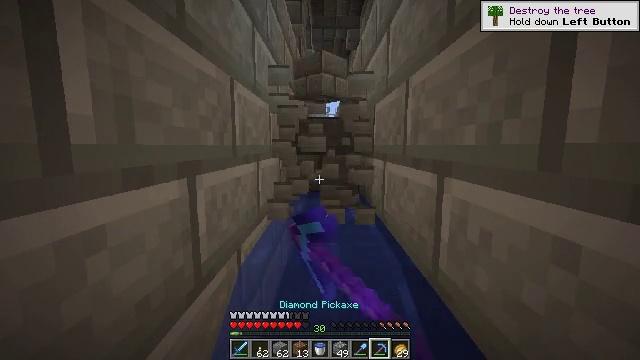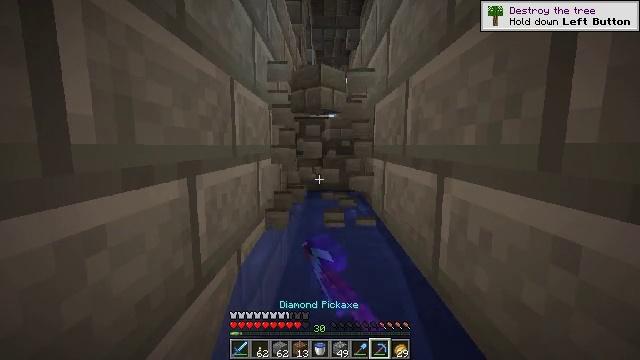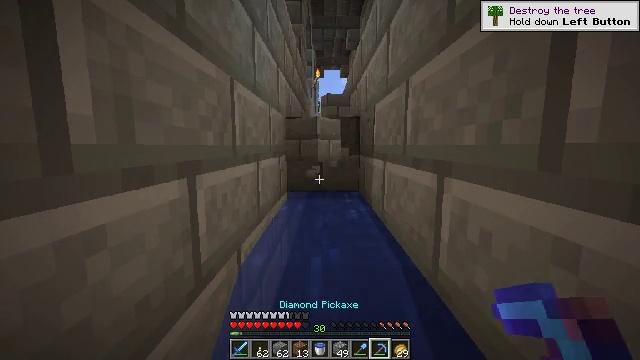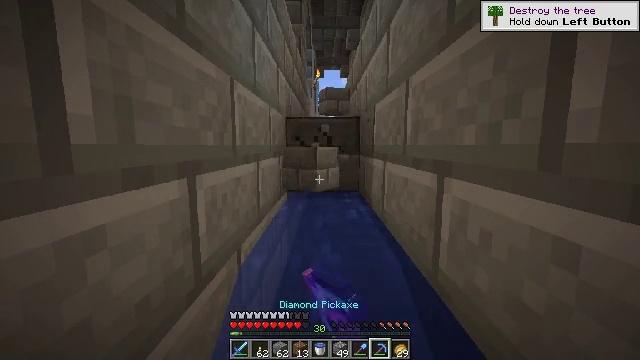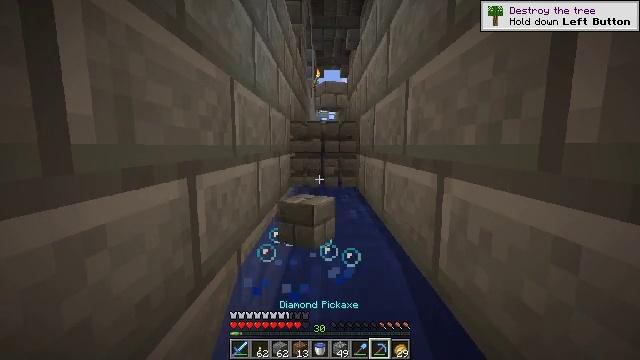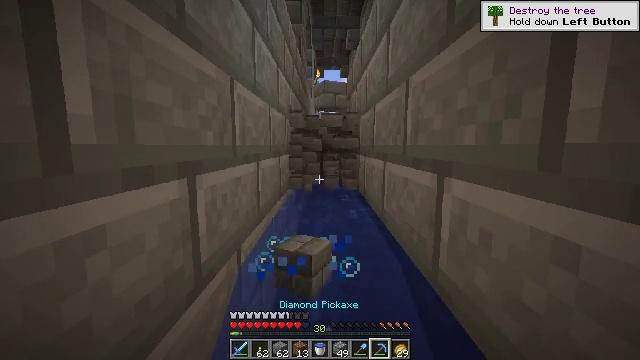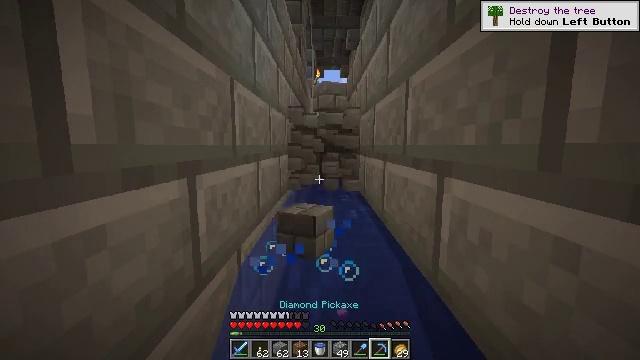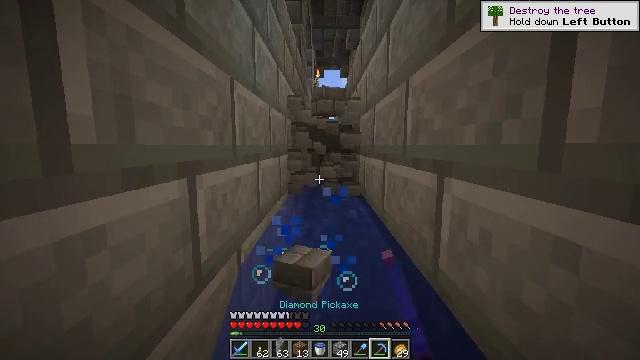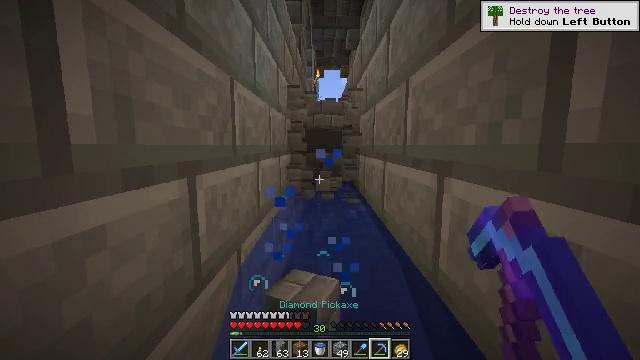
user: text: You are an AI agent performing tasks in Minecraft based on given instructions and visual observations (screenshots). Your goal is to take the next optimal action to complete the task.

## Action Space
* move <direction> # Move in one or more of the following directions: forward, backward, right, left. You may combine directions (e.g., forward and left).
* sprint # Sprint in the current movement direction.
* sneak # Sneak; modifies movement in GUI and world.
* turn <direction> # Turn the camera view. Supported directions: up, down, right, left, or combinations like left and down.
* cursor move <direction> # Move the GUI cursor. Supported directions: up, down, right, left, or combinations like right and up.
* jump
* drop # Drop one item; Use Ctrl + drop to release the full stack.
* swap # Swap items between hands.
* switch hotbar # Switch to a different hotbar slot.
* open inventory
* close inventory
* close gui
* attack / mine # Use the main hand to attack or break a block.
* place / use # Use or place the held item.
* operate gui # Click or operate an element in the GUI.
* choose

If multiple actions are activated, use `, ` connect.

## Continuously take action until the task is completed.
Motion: motion action
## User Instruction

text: Break the stone bricks to collect them.
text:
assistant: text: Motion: attack / mine
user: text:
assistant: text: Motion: attack / mine
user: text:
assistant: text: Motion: attack / mine
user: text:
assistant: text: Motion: attack / mine
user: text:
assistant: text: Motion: attack / mine
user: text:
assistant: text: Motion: attack / mine
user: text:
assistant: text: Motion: attack / mine
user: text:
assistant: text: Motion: attack / mine
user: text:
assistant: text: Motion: attack / mine